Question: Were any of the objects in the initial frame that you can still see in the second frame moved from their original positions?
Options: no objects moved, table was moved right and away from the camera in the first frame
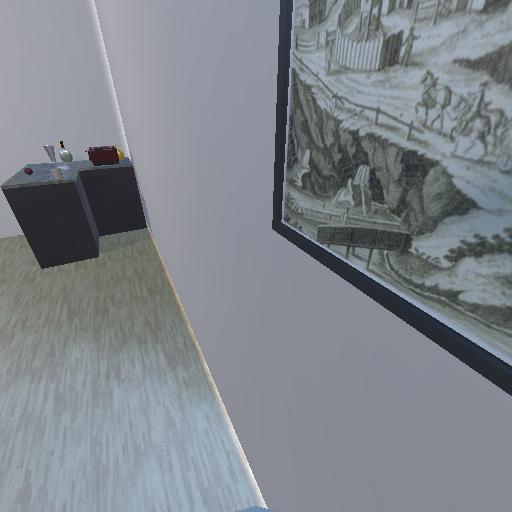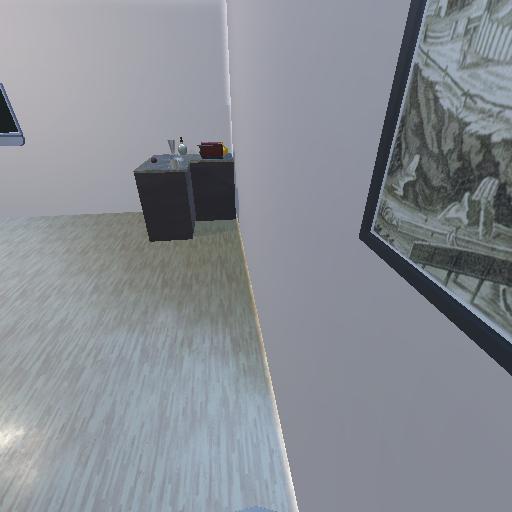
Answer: no objects moved